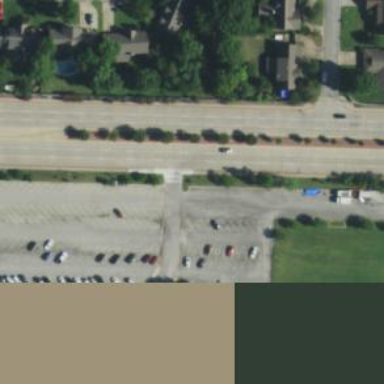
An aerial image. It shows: Footway crossing.